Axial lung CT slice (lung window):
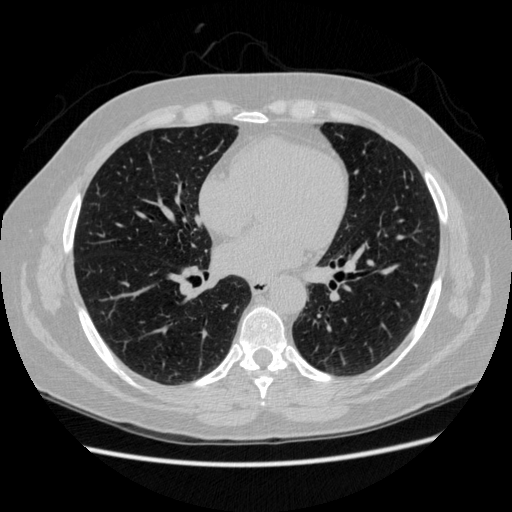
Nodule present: no